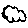
Label: cloud